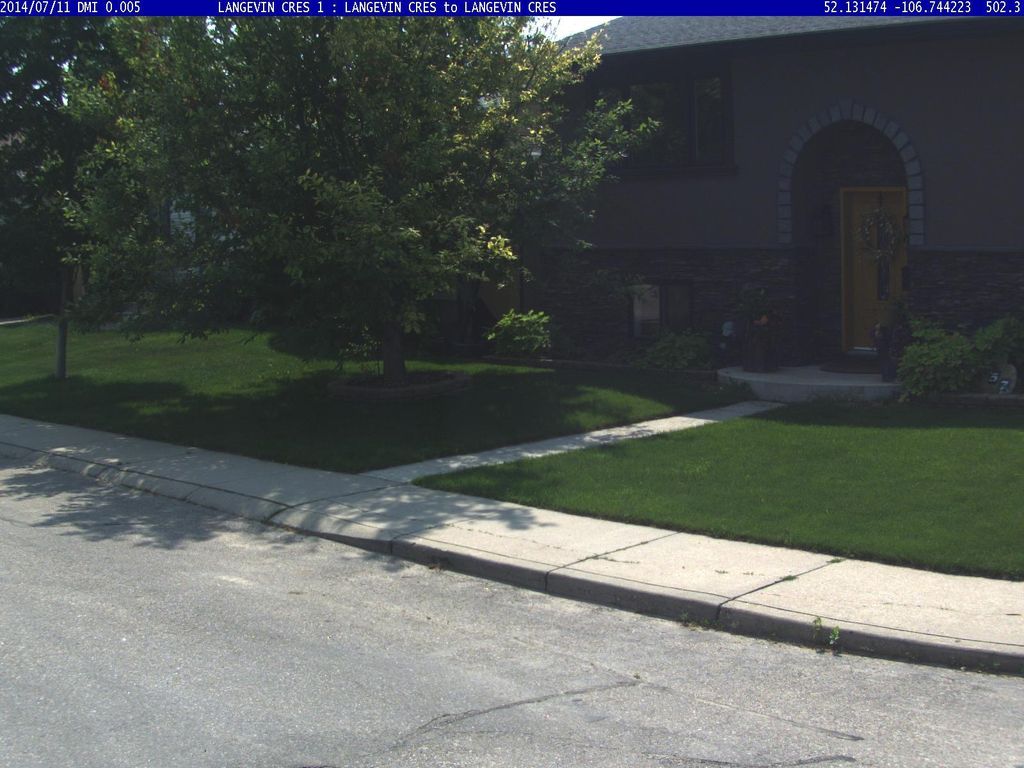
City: saskatoon